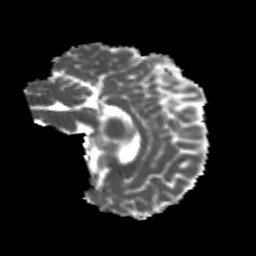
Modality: MD
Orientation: sagittal
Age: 21
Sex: female
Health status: healthy
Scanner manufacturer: philips
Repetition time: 7.389 s
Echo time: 0.08599 s